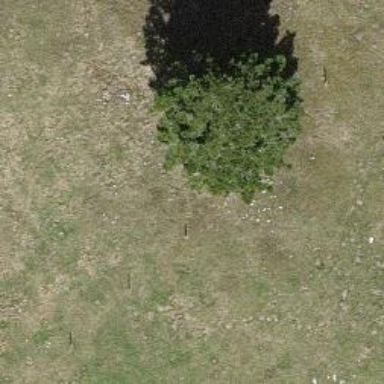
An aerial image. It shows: Single tag "natural: tree."